Question: How do I setup two div's side by side and the third one below that like this
.
My current code is as below which puts note div after name div
HTML:
'''
<div id="info_div">
<div id="info_div_name">Name</div>
<div id="info_div_time">6:30 PM</div>
<div id="info_div_note">Note</div>
</div>
'''
CSS:
'''
#contact_table_data {
width:inherit;
height:inherit;
background-color:#99cc33;
max-width:400px;
}
#info_div_name {
width:auto;
height:auto;
padding: 5px 0px 5px 10px;
float:left;
}
#info_div_time {
width:auto;
height:auto;
padding: 5px 10px 5px 0px;
float:right;
}
#info_div_note {
width:inherit;
height:auto;
position:static;
padding: 0px 10px 5px 10px;
}
'''
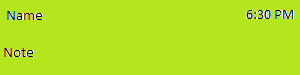
Answer: The following code will do. You should have to clear the floats.
'''
#info_div_note {
clear: both;
width: inherit;
height: auto;
position: static;
padding: 0px 10px 5px 10px;
}
'''